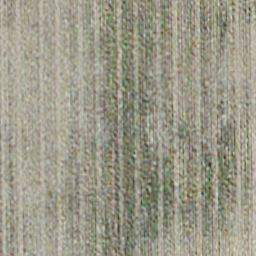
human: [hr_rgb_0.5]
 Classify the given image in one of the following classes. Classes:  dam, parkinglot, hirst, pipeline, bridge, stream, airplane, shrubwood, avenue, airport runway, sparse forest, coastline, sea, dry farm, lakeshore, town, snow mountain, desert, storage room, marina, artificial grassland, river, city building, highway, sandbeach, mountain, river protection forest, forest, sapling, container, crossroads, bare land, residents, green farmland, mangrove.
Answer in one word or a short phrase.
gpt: dry farm